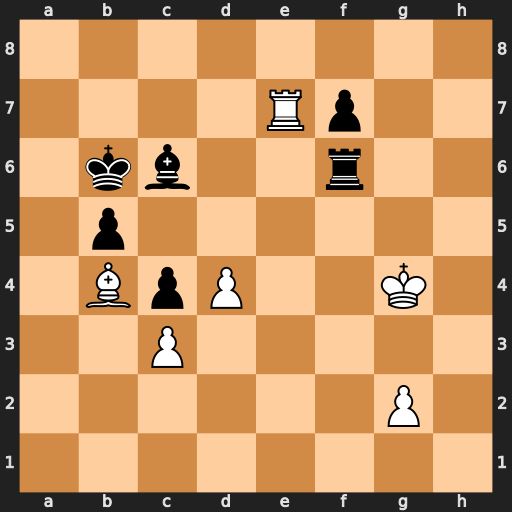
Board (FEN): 8/4Rp2/1kb2r2/1p6/1BpP2K1/2P5/6P1/8
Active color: w
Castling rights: -
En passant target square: -
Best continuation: Bc5+ Ka5 Ra7#